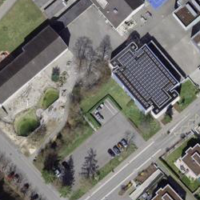
EUNIS habitat code: 54
Species observed at this site:
Hedera helix
Allium ursinum